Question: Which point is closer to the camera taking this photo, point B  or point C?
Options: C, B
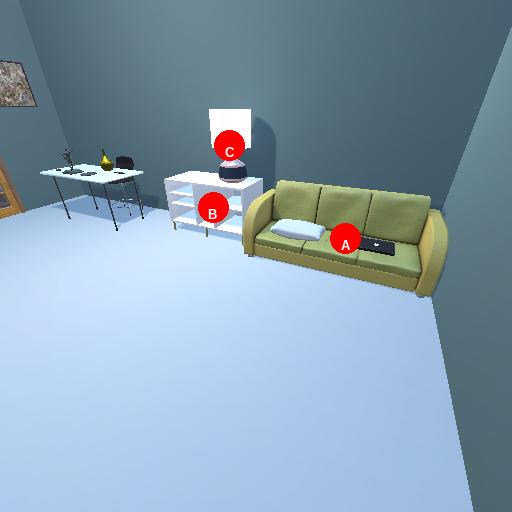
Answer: C